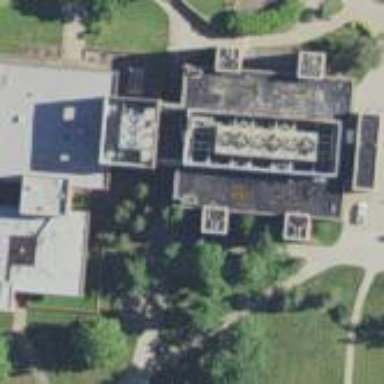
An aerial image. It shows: University building.